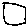
Label: square